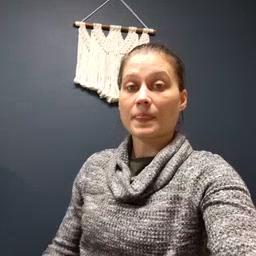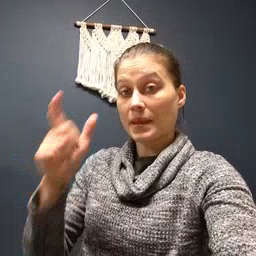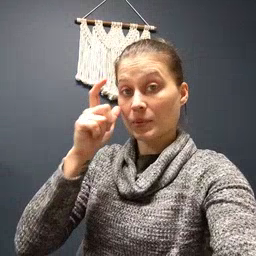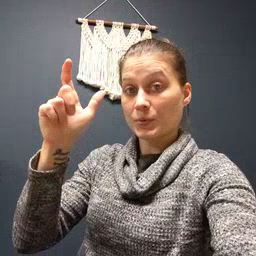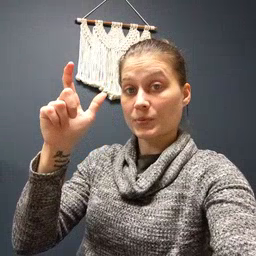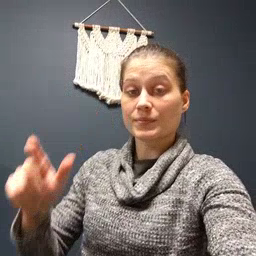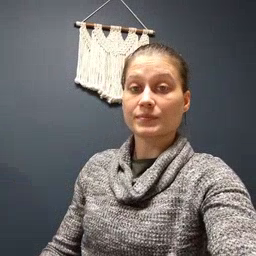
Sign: moon